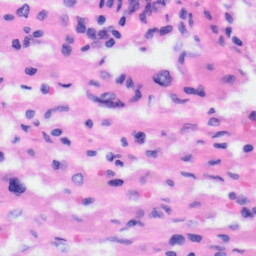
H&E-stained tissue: Liver